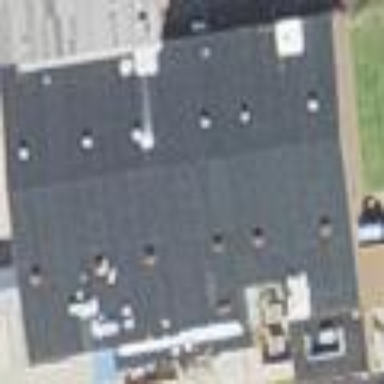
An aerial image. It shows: Building that houses bowling alley.